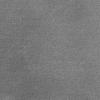
Atmospheric dust classification: dusty